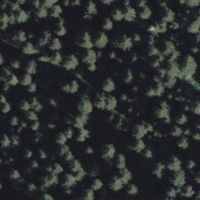
EUNIS habitat code: 43
Species observed at this site:
Petasites hybridus